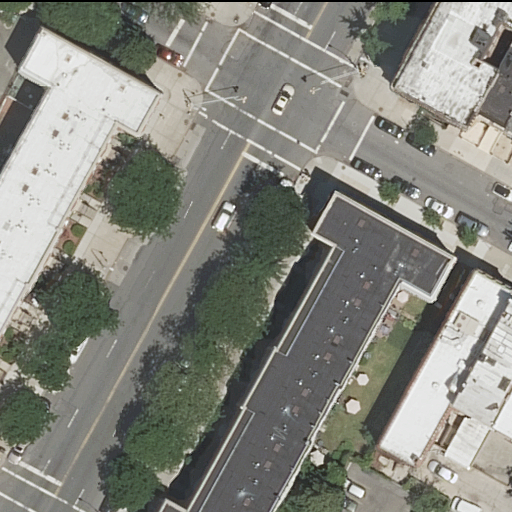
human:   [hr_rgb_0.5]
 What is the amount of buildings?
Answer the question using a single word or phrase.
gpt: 39

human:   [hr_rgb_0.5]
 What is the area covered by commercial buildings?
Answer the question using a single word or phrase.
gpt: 0m2

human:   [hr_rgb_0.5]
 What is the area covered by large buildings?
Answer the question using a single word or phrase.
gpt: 0m2

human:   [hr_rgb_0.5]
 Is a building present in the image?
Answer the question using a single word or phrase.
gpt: yes

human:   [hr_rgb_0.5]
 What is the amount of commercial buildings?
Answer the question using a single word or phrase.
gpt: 0

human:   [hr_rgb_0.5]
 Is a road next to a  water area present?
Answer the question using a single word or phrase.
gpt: no

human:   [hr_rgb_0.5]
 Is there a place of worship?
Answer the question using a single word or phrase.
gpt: yes

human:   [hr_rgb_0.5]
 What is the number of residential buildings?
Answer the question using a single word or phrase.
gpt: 39

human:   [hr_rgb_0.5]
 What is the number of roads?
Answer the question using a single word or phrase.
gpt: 4

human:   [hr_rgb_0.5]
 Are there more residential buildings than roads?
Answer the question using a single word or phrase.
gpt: yes

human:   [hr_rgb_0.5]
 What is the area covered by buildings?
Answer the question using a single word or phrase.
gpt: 2595m2

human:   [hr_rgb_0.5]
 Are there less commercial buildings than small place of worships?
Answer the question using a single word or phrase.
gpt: yes

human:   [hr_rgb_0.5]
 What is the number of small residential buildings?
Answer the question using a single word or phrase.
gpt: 33

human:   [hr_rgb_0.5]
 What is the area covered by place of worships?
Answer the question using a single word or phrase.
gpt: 0m2

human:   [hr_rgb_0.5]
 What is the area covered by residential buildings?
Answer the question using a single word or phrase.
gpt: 2595m2

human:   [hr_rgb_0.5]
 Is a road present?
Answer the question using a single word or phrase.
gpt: yes

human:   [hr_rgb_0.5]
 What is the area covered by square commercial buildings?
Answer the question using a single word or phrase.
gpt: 0m2

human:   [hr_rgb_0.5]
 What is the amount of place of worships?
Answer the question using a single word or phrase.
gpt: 1

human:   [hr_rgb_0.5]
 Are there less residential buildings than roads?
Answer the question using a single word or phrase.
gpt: no

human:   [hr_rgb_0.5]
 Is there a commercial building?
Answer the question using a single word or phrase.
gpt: no

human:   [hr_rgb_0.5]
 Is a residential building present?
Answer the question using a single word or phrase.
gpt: yes

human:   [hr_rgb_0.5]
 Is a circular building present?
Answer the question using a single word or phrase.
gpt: no

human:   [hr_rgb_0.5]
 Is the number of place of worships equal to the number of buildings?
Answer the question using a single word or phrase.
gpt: no

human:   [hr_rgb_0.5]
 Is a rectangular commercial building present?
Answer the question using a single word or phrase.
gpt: no

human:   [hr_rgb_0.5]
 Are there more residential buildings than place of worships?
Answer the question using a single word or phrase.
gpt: yes

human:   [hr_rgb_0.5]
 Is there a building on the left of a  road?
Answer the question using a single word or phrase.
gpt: yes

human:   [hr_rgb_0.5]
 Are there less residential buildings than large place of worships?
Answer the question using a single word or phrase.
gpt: no

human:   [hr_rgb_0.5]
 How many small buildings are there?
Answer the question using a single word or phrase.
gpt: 33

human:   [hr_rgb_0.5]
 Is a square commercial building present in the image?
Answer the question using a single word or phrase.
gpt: no

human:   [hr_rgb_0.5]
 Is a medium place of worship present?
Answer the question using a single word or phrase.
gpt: no

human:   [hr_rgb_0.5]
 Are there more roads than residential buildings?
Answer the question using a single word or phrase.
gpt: no

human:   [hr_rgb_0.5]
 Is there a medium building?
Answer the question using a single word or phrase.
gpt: yes

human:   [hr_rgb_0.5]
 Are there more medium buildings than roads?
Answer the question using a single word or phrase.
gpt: yes

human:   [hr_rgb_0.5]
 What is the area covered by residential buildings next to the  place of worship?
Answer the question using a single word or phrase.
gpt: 2595m2

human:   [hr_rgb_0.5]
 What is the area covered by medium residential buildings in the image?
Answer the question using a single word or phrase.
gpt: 1101m2

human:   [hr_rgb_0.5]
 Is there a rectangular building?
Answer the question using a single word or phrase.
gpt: yes

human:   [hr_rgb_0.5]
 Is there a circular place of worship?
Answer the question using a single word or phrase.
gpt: no

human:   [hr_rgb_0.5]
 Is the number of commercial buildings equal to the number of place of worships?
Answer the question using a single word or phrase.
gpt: no

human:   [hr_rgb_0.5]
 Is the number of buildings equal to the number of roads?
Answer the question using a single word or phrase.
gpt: no

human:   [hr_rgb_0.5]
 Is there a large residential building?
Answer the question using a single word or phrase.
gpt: no

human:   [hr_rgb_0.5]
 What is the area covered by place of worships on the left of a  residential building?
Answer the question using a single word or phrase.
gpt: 0m2

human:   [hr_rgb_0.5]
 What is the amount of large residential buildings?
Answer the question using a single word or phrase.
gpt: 0

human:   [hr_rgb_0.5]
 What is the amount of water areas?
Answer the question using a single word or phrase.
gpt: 0

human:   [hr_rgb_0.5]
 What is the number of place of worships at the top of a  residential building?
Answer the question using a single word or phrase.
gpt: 1

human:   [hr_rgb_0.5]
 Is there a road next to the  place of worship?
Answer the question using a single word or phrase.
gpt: yes

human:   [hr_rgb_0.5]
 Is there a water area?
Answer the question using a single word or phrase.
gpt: no

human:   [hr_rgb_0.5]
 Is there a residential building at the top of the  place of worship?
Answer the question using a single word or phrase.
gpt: yes

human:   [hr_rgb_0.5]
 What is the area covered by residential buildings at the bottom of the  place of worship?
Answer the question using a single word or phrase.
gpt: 1247m2

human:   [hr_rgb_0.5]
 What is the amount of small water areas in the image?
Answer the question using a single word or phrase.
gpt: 0

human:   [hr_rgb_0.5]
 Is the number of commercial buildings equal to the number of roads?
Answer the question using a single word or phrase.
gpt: no

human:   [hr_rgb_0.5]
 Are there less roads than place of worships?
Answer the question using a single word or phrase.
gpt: no

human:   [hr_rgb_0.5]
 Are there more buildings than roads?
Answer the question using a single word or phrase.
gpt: yes

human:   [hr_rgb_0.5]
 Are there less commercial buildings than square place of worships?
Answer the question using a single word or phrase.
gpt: no

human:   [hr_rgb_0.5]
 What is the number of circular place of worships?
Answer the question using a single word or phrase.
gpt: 0

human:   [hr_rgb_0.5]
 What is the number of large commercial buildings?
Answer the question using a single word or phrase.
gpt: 0

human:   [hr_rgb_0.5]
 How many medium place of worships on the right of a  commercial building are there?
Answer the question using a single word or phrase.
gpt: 0

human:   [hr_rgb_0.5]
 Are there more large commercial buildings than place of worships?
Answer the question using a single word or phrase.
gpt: no

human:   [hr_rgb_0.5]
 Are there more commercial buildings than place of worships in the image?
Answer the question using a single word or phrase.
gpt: no

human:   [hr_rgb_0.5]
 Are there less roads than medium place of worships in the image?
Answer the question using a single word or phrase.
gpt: no

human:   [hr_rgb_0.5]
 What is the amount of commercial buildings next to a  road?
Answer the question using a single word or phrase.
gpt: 0

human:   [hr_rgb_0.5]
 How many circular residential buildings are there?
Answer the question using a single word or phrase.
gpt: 0

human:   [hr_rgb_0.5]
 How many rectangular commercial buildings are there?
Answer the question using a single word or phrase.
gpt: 0

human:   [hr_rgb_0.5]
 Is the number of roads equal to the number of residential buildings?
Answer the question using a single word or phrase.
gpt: no

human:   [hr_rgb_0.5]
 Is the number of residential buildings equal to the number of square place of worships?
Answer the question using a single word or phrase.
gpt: no